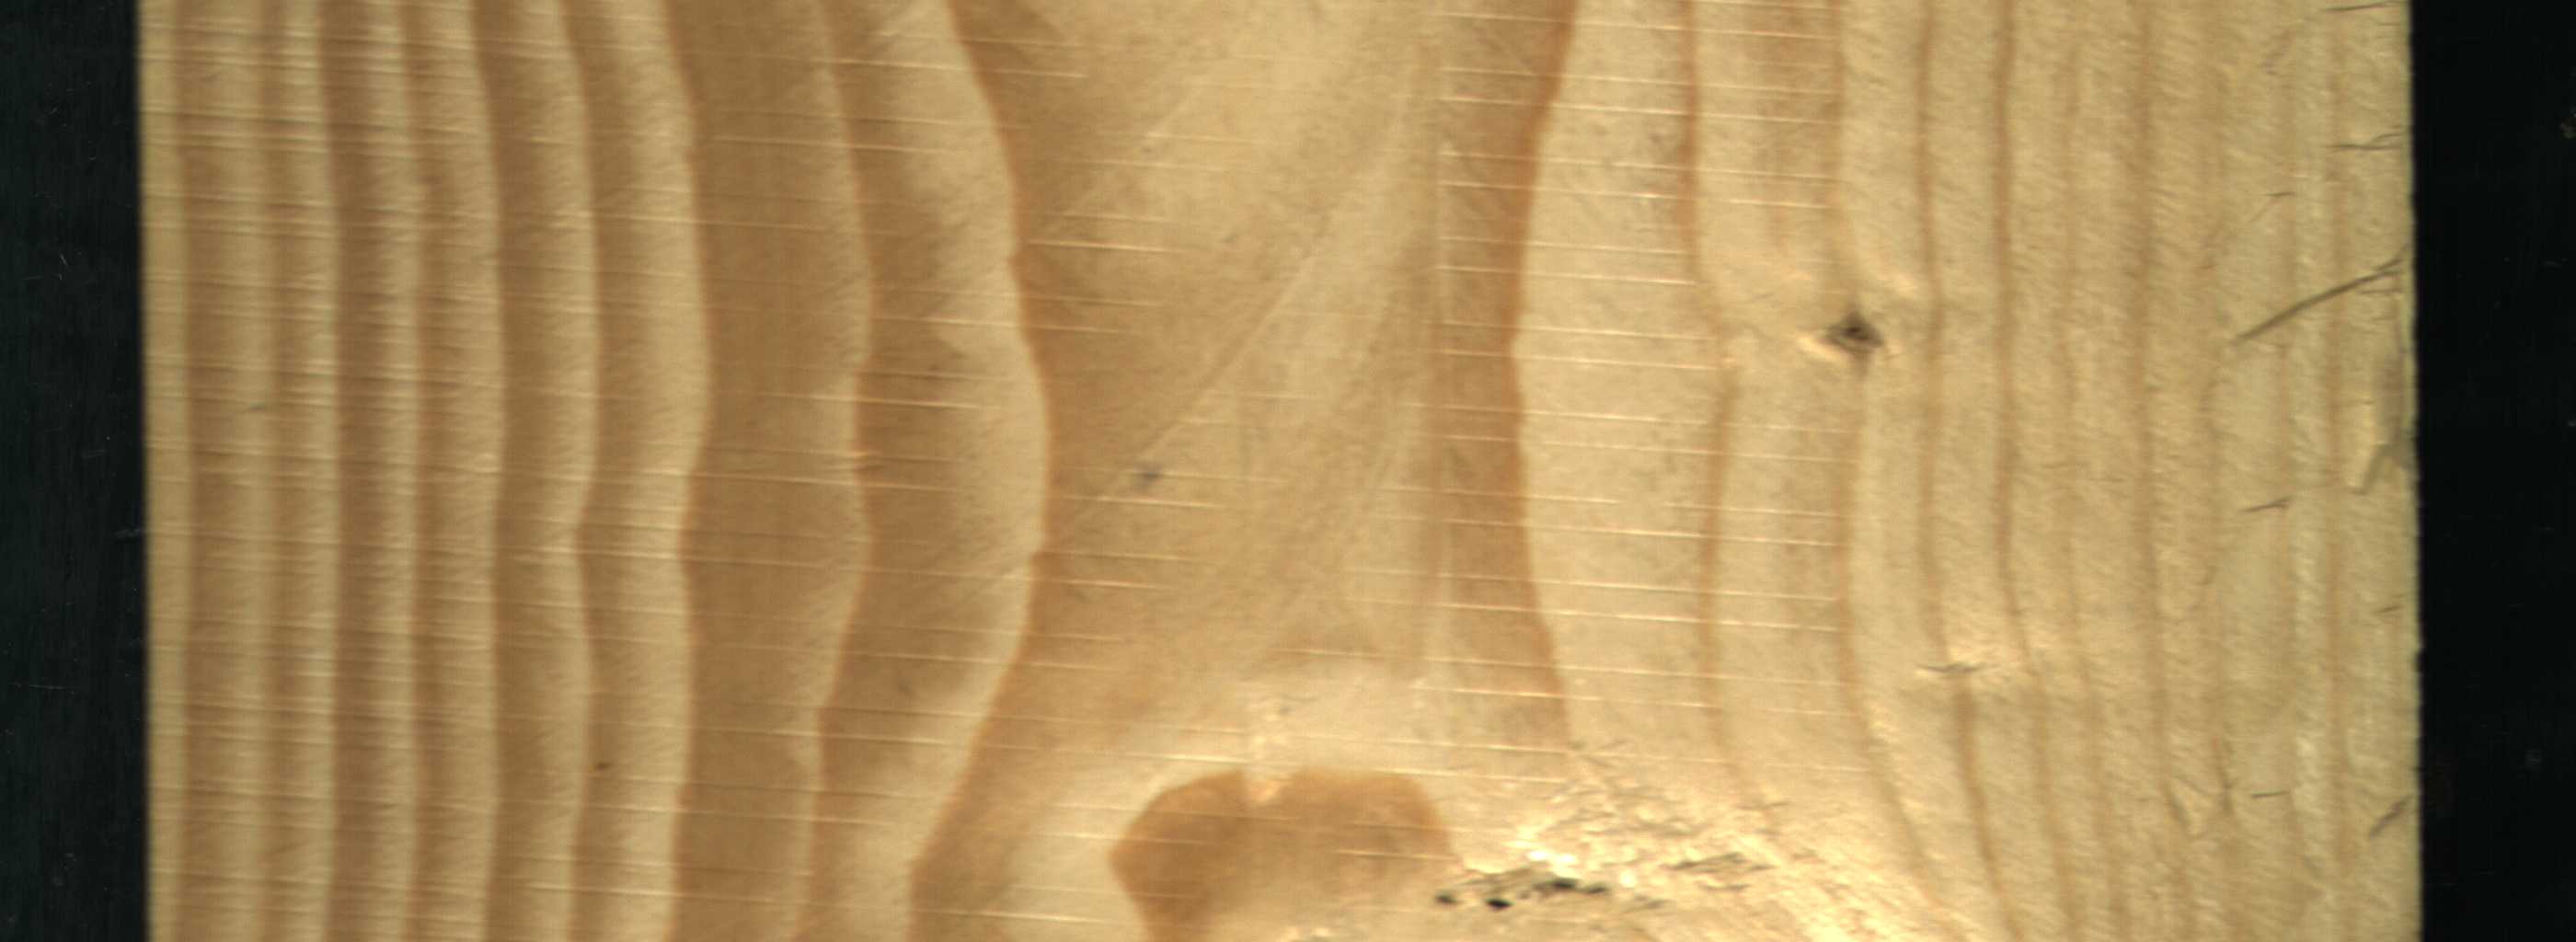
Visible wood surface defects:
Live_Knot